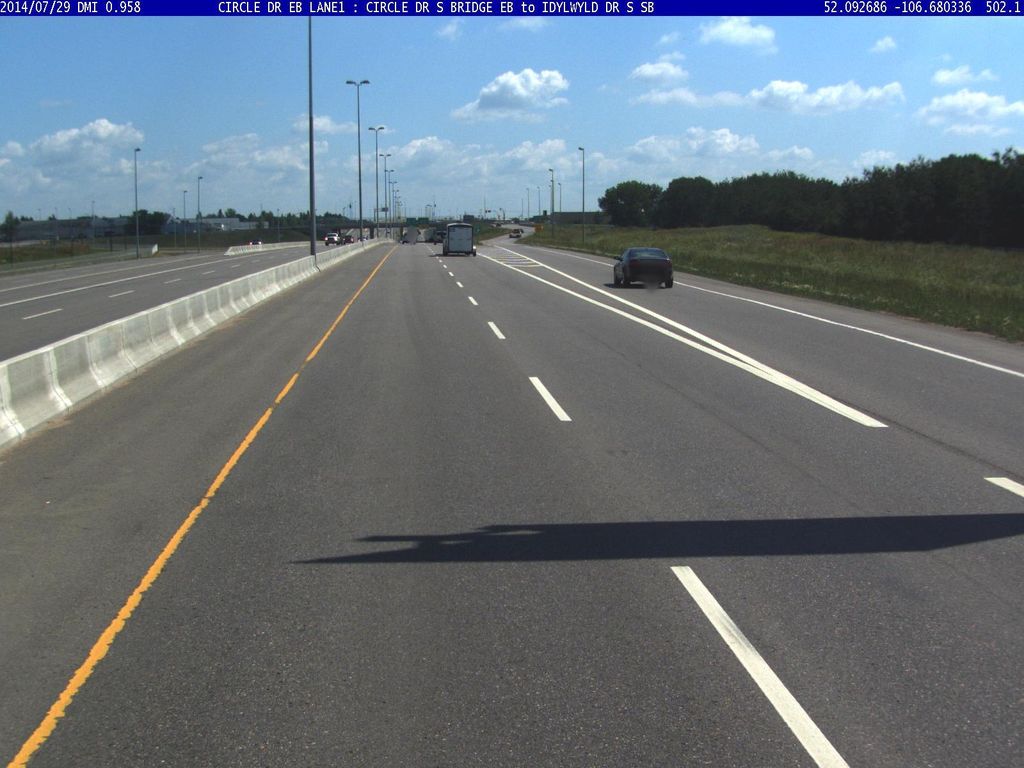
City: saskatoon